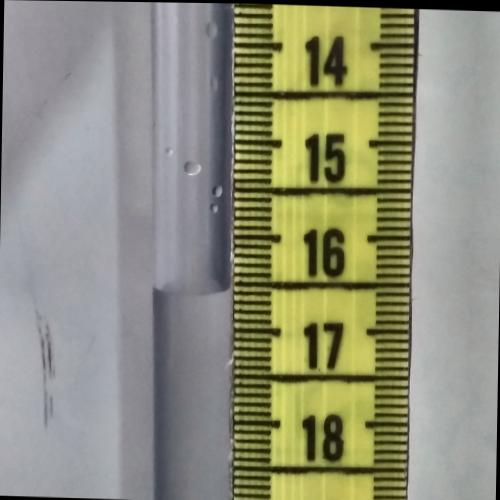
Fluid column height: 16.6 cm